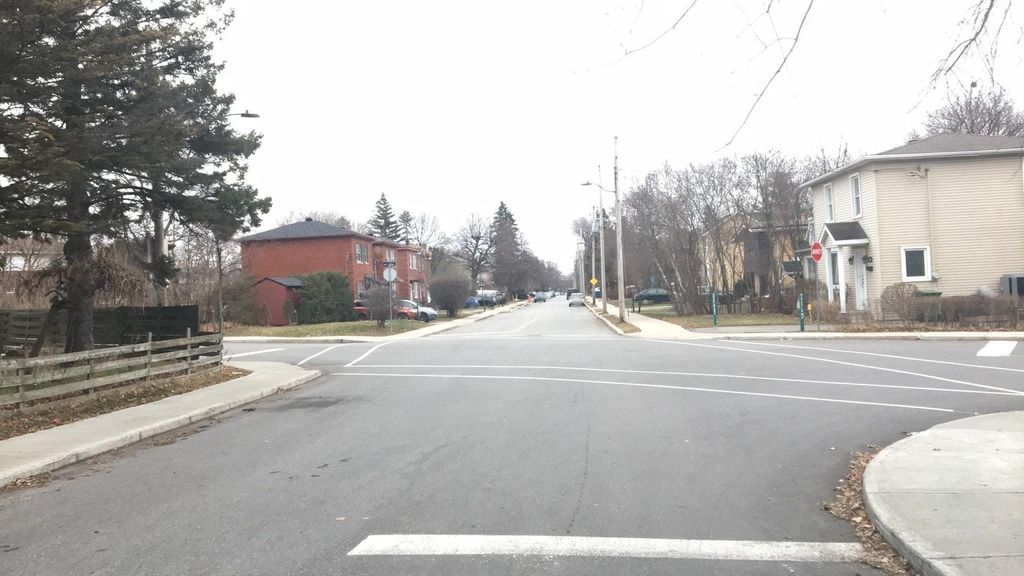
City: montreal